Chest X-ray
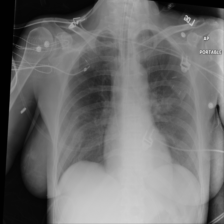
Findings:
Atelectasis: negative
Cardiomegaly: negative
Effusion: negative
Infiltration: negative
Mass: negative
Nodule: negative
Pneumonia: negative
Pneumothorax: negative
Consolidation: negative
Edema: negative
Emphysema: negative
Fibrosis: negative
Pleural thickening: negative
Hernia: negative